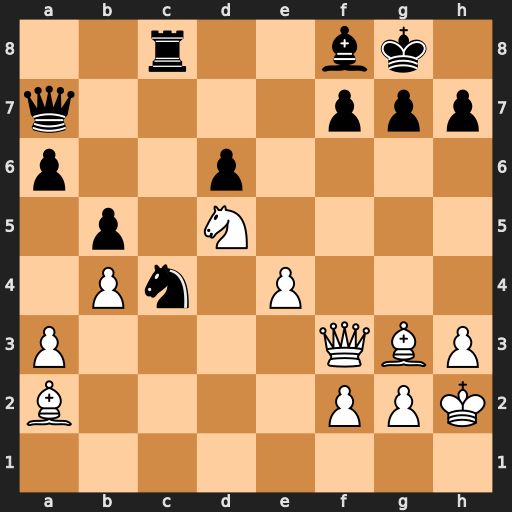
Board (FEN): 2r2bk1/q4ppp/p2p4/1p1N4/1Pn1P3/P4QBP/B4PPK/8
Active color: w
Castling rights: -
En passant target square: -
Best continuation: Nf6+ gxf6 Qg4+